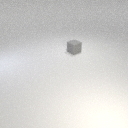
small gray rubber cube